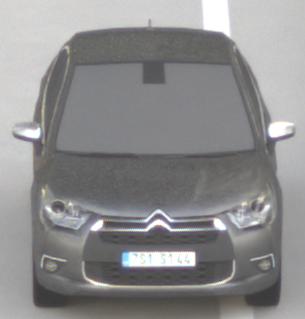
Make: Citroen
Model: DS 4 VTi 120
Detailed model: DS 4
Model produced from: 2011/05
Model produced until: 2015/01
Doors: 5
Color: gray
Road condition: dry road
Daytime: sunrise or sunset
Contrast: medium contrast